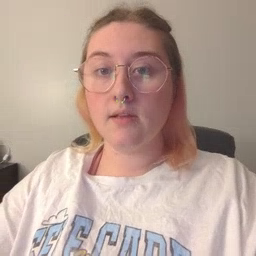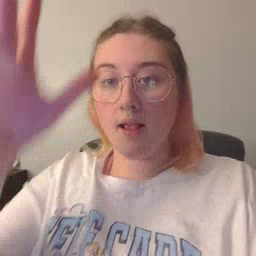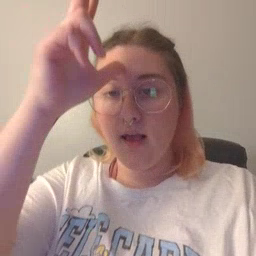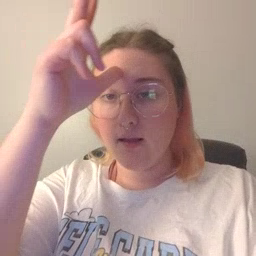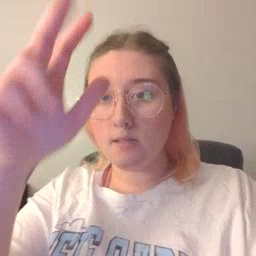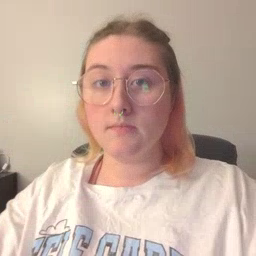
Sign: hen